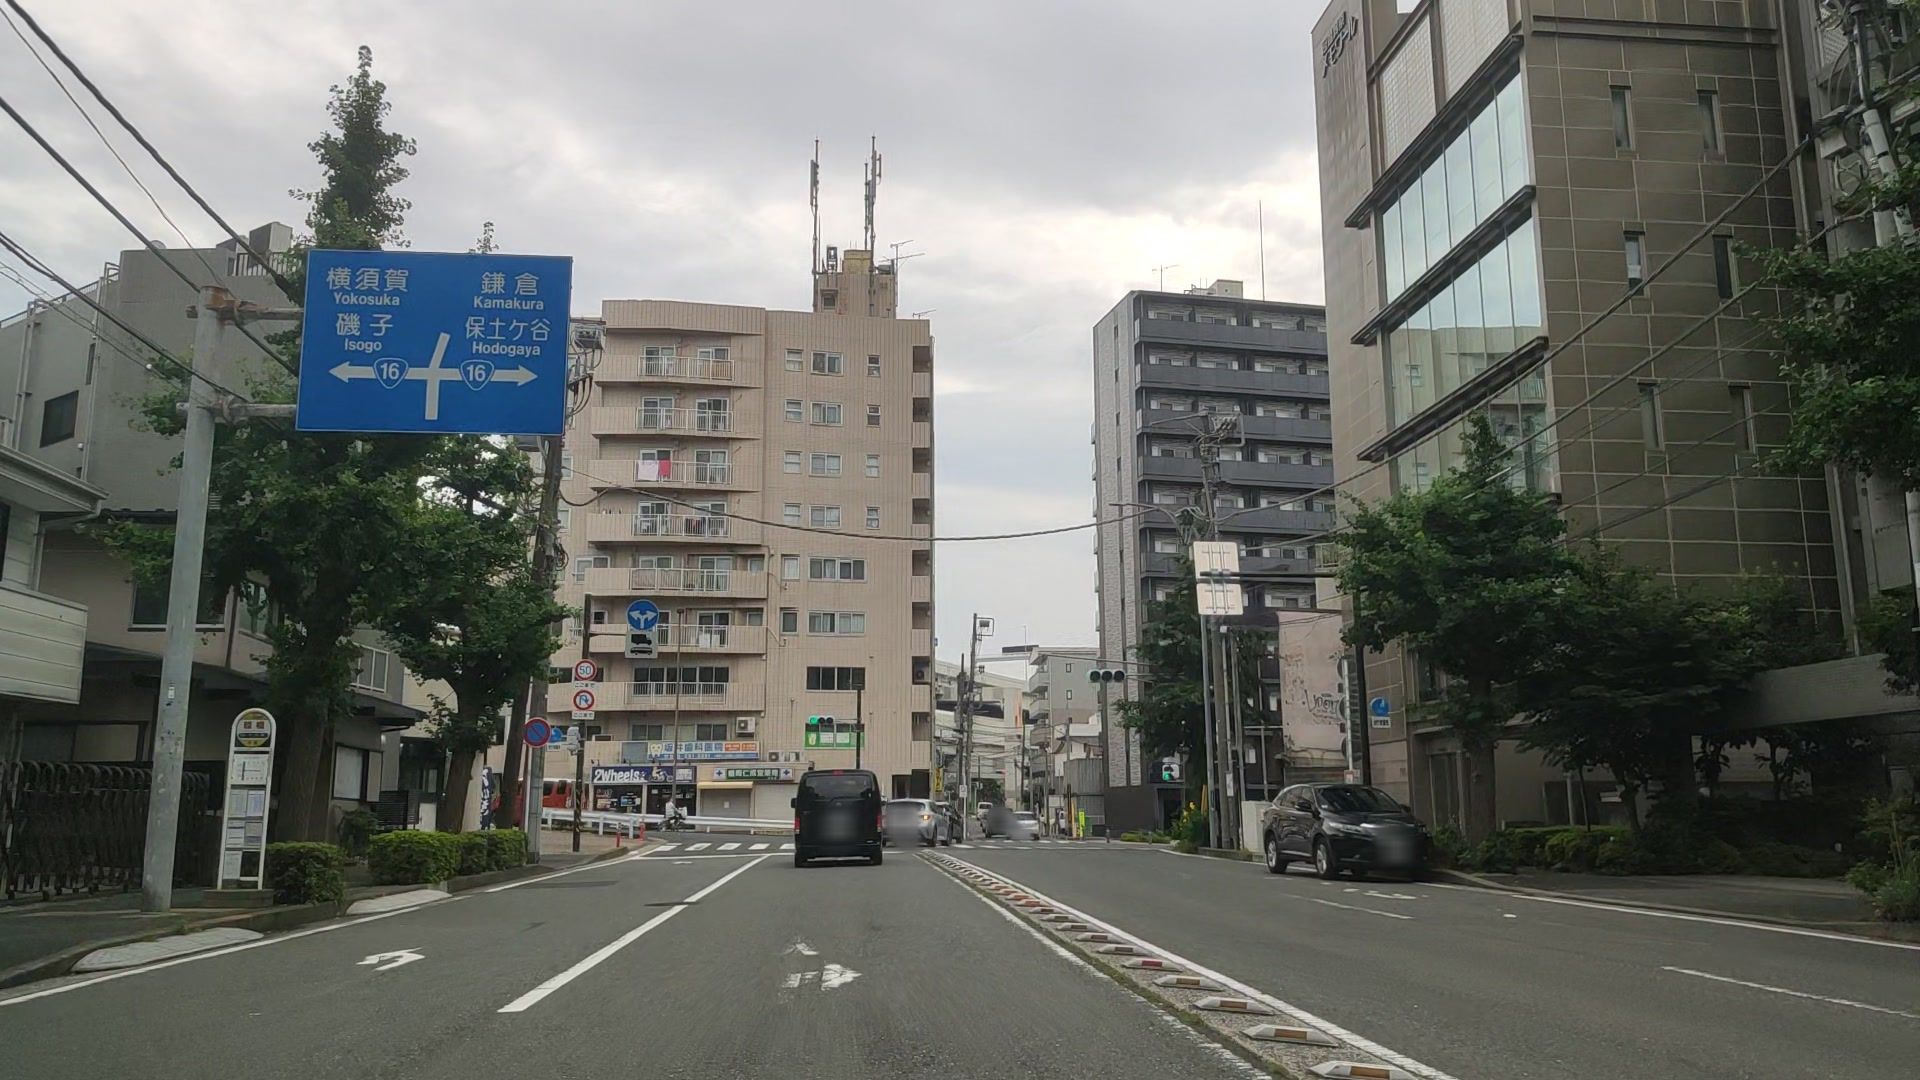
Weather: cloudy
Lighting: day
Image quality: good
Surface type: driving surface
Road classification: tertiary
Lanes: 2.0
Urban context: urban centre
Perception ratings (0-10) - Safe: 6.59, Lively: 8.37, Beautiful: 5.51, Boring: 2.52, Depressing: 6.17, Wealthy: 7.62